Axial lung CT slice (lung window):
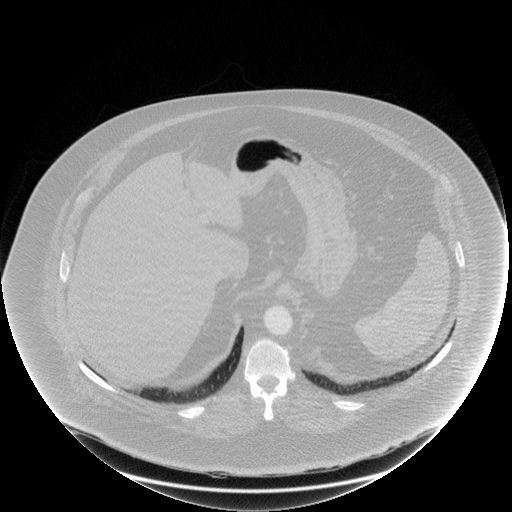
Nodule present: no